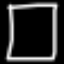
Label: square